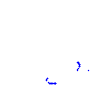
Particle: kaon